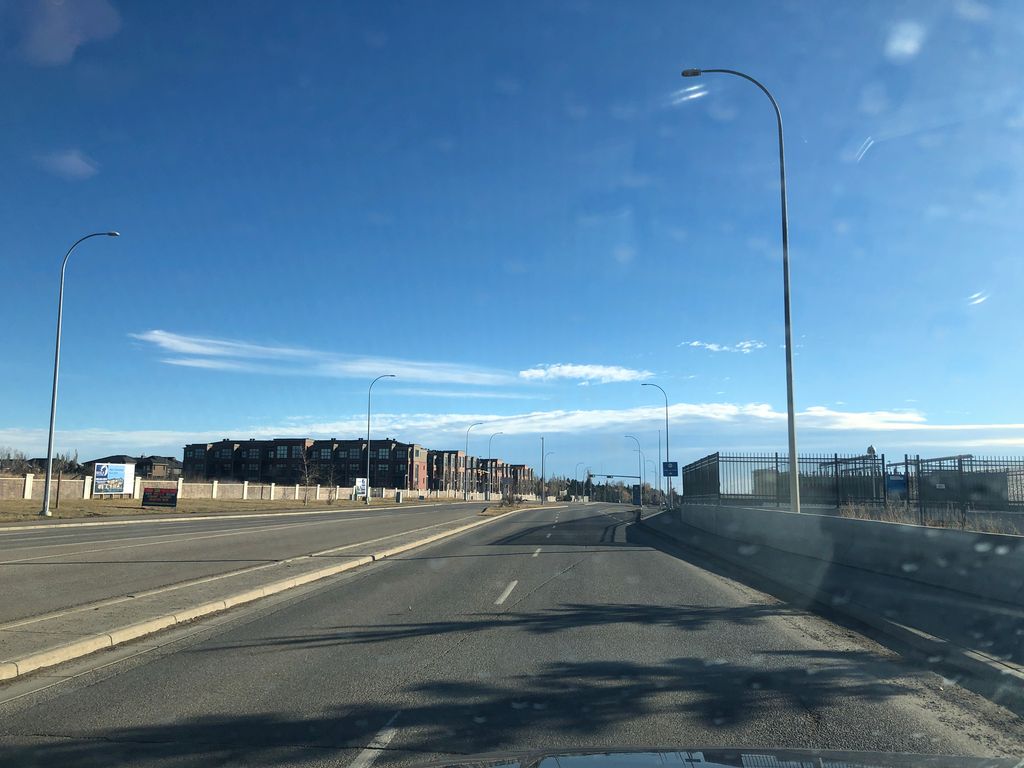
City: calgary